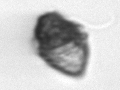
Label: Kryptoperidinium_triquetrum